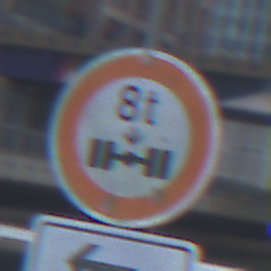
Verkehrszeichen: TatsaechlicheAchslast
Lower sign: RichtungsangabeDurchPfeile2
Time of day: MorningAfternoon
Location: Outdoor (Urban)
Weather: PartlyCloudy
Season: NotSpecified
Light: Natural